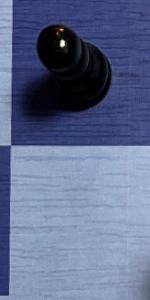
Label: Empty